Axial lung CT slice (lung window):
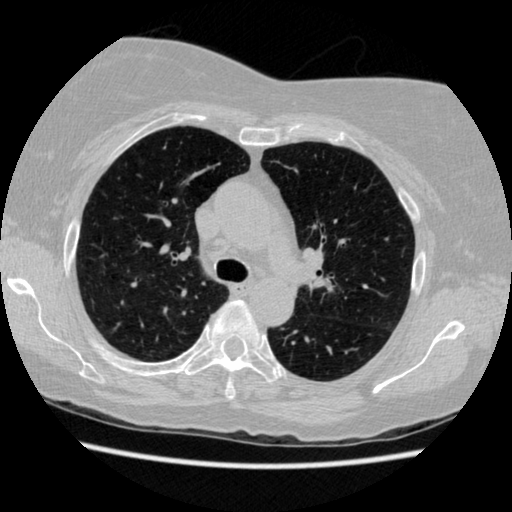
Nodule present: no